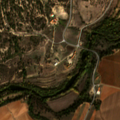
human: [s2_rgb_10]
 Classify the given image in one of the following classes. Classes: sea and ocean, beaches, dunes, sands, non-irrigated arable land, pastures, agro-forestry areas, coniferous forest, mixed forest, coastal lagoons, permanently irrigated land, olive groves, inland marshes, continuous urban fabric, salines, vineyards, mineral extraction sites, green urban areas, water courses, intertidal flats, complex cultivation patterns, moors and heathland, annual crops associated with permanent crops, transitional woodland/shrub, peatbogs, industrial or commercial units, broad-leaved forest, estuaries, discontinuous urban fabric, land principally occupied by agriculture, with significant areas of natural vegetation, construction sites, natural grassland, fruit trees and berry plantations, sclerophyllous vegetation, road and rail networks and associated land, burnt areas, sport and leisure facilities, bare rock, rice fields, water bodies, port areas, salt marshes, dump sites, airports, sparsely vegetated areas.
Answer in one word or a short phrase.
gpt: permanently irrigated land, fruit trees and berry plantations, broad-leaved forest, mixed forest, natural grassland, transitional woodland/shrub